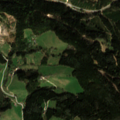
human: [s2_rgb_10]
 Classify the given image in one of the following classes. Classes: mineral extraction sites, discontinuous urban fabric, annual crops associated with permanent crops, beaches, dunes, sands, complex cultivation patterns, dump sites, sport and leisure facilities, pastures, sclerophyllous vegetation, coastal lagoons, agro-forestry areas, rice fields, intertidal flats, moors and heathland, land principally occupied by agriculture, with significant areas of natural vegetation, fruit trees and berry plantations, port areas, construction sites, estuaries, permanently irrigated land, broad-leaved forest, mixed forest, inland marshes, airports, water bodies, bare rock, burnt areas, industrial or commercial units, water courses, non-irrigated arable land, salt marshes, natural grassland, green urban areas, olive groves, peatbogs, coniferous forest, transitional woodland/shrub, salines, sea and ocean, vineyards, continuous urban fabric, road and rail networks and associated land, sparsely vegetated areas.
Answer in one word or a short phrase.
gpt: land principally occupied by agriculture, with significant areas of natural vegetation, coniferous forest, mixed forest